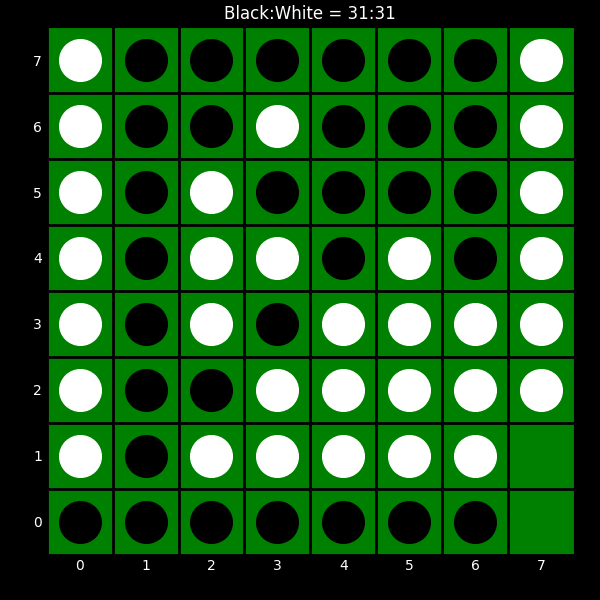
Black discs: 31
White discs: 31